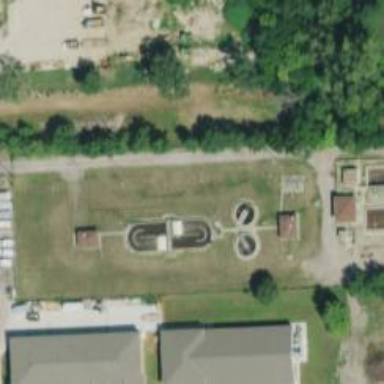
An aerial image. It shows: View of wastewater plant.